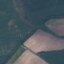
Land use / land cover: AnnualCrop